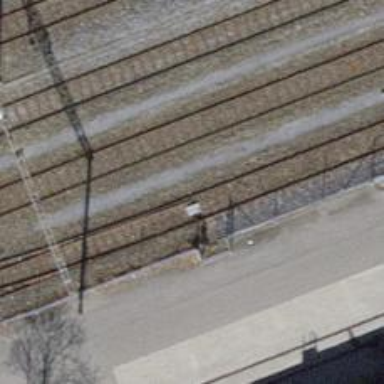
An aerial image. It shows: Railway switch.